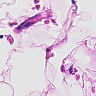
Metastatic tissue present: no